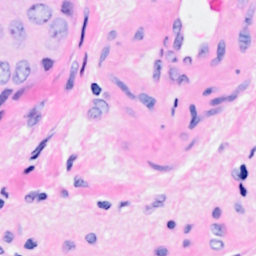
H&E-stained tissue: Breast